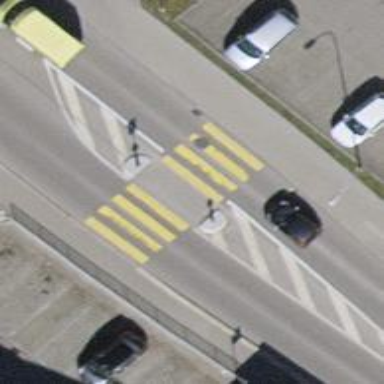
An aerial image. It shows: Marked road crossing with island and clear markings.